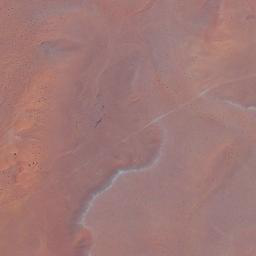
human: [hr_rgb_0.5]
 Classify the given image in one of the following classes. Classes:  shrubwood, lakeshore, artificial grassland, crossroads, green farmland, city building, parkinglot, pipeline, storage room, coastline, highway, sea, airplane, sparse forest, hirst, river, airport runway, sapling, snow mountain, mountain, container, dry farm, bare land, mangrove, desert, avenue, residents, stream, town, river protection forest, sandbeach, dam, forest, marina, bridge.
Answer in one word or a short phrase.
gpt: desert